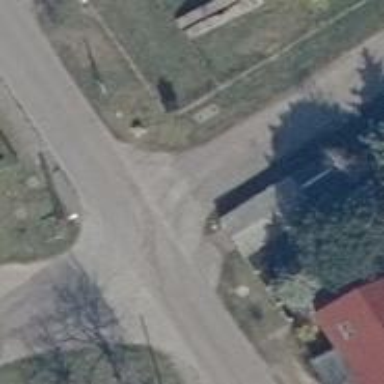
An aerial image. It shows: Road with stop sign.